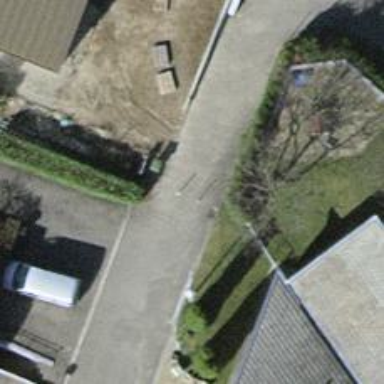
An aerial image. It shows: Bollard barrier.